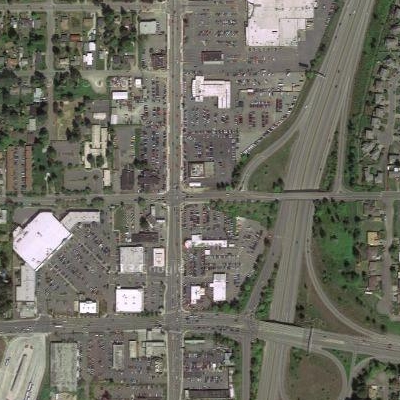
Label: gParking